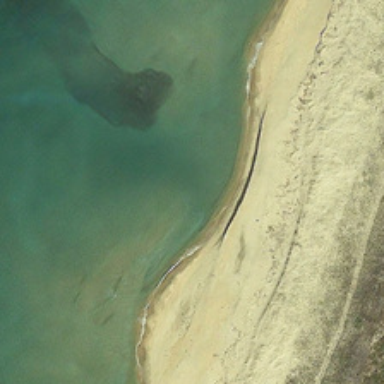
Yellow beach is near a piece of blue ocean .